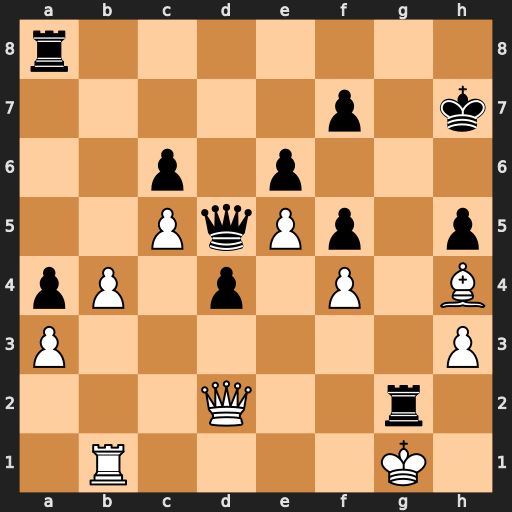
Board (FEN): r7/5p1k/2p1p3/2PqPp1p/pP1p1P1B/P6P/3Q2r1/1R4K1
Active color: w
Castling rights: -
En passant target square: -
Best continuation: Qxg2 Rg8 Bg5